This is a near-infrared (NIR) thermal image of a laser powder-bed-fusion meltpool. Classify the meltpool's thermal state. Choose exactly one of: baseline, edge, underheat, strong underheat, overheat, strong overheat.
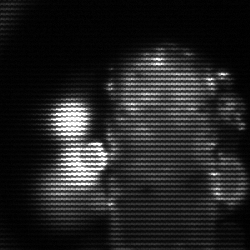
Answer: strong underheat